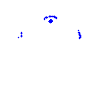
Particle: proton